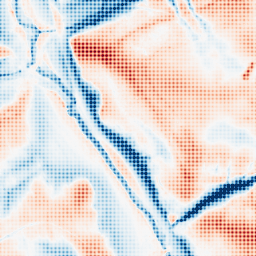
Category: edge_preserving
Decomposition family: guided
Decomposition parameters: radius: 16
eps: 0.01
Upsampling method: sinc_blackman
Upsampling parameters: scale: 8
kernel_size: 8
Upsampling scale: 8